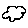
Label: cloud